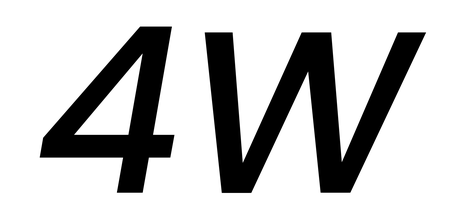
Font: Poppins-MediumItalic